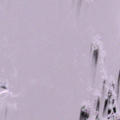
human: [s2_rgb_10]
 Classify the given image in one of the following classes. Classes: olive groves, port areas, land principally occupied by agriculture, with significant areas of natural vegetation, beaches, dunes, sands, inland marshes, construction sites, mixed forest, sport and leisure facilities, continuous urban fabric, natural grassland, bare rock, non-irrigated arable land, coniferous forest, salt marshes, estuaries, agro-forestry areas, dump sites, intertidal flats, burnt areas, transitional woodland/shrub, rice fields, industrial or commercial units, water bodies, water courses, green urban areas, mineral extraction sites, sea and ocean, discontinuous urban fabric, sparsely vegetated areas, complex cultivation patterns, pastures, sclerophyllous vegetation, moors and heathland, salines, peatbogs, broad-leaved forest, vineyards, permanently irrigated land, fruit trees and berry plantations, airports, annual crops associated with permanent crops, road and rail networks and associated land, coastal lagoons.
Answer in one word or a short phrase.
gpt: sea and ocean